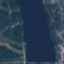
Land use / land cover class: River